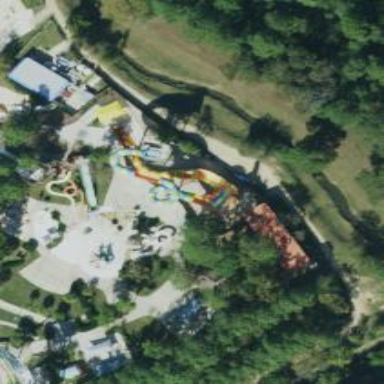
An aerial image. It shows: Water slide attraction.